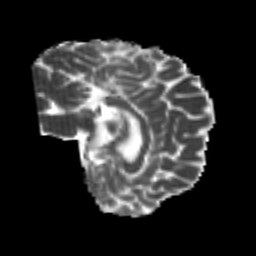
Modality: MD
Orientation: sagittal
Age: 21
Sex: female
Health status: healthy
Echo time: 0.074 s